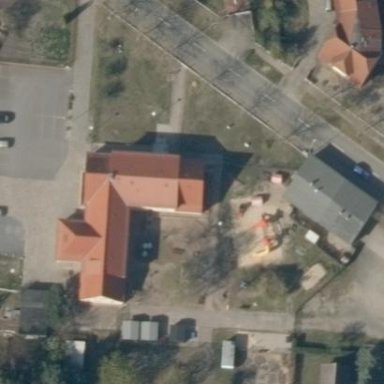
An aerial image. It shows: House serving as kindergarten.